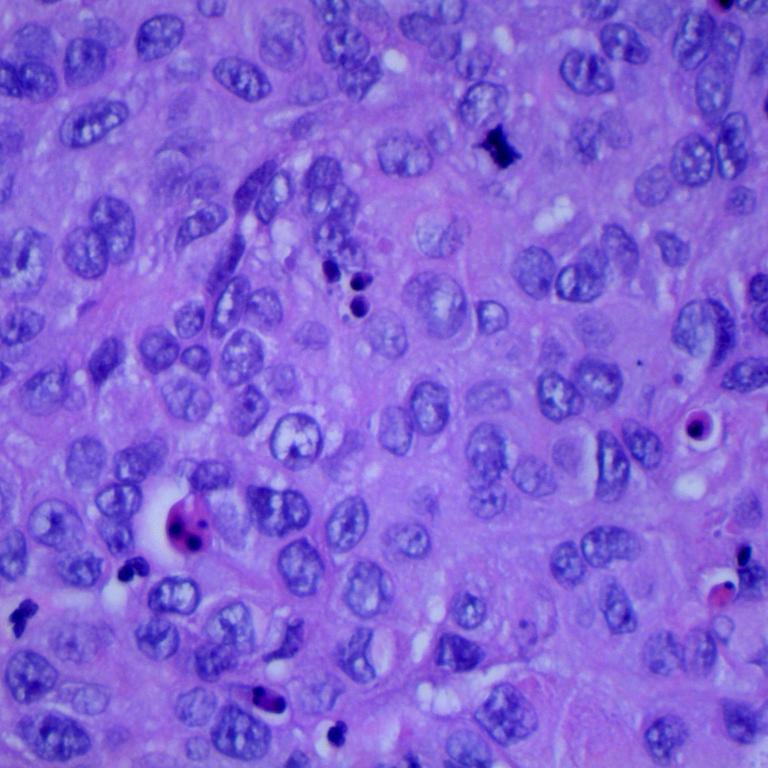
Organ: lung
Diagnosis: squamous carcinomas